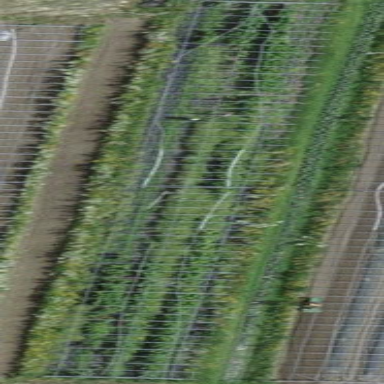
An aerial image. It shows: Greenhouse.